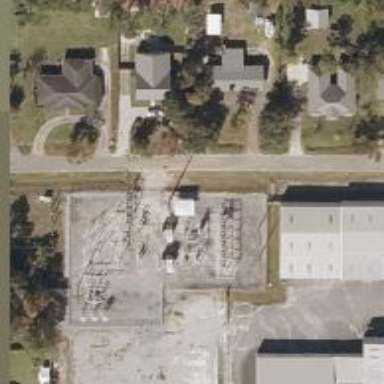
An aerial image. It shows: Distribution power substation secured by fence.